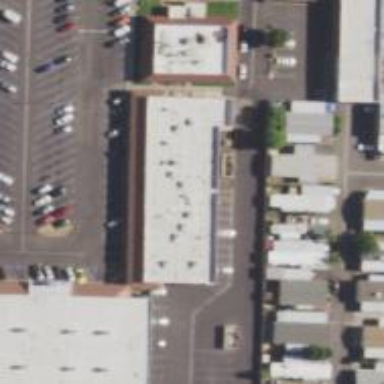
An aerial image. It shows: Commercial area featuring neighborhood shopping center.